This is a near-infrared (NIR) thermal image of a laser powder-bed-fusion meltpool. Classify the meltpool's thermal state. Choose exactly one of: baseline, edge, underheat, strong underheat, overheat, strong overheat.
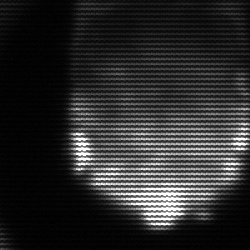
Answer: edge